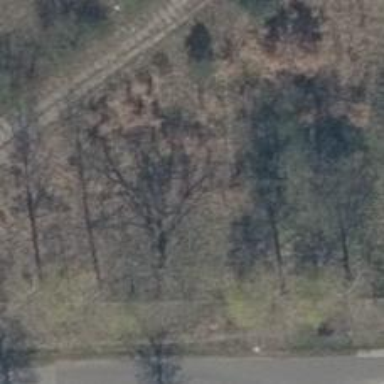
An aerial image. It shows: Row of trees in natural setting.